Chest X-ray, AP view. Patient: 51 years old, sex F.
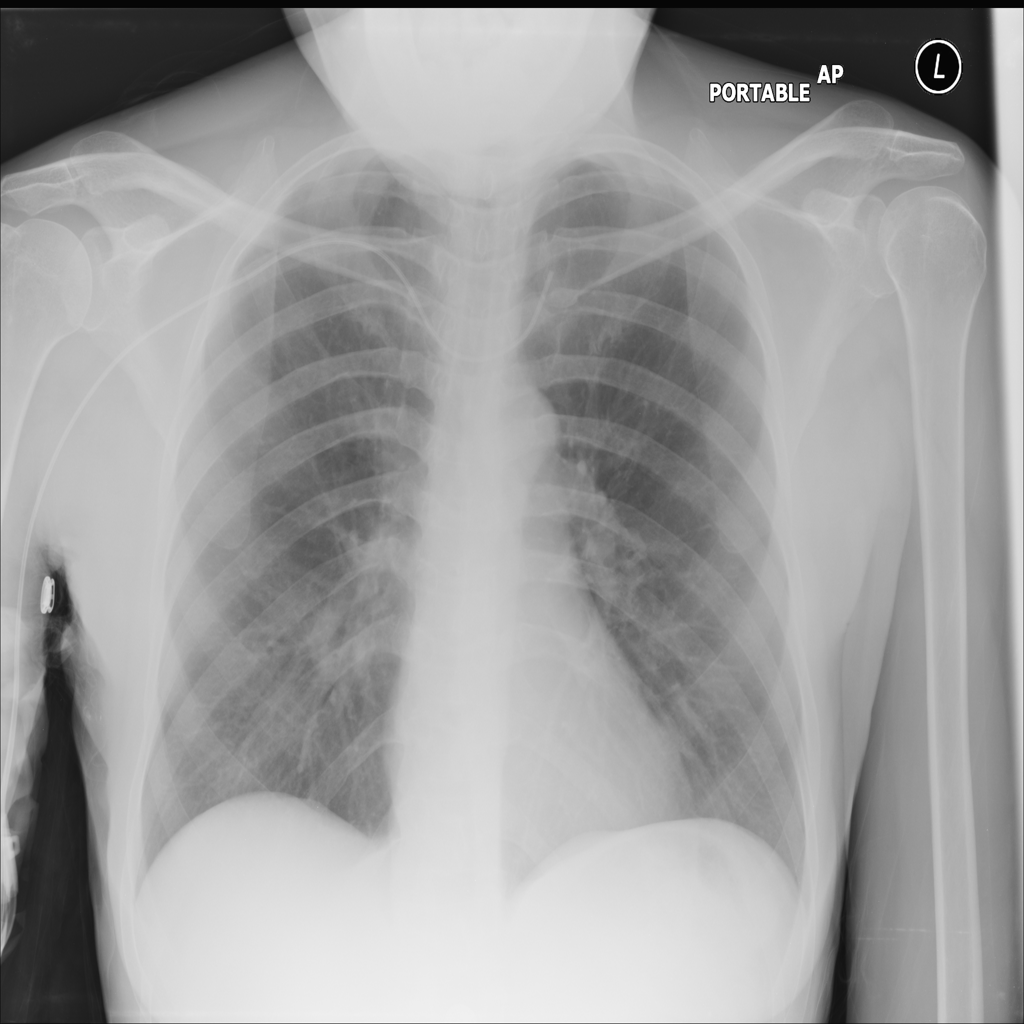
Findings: Nodule